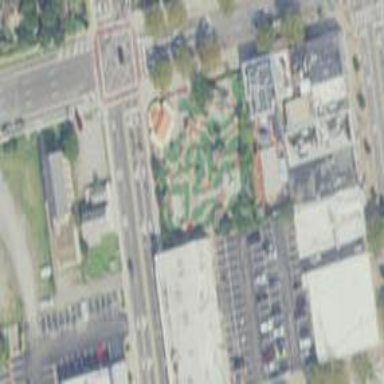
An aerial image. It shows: Miniature golf leisure land.